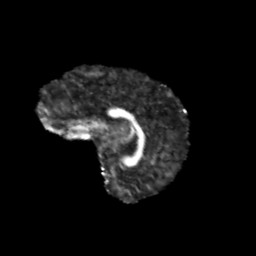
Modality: FA
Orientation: sagittal
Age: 10
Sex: female
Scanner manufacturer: siemens
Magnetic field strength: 3 T
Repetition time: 3.8 s
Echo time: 0.07 s